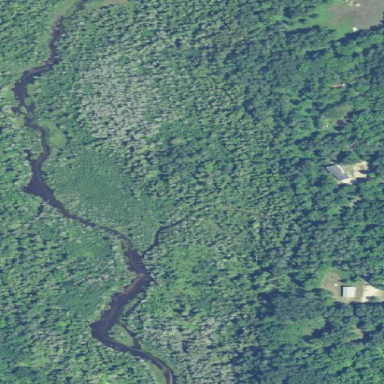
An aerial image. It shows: Swamp in wetland area.